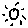
Label: sun